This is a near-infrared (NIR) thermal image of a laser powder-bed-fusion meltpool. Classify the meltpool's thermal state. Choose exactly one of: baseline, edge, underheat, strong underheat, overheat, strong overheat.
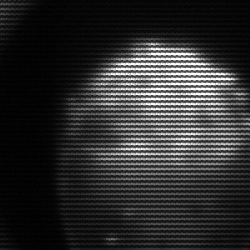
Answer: edge